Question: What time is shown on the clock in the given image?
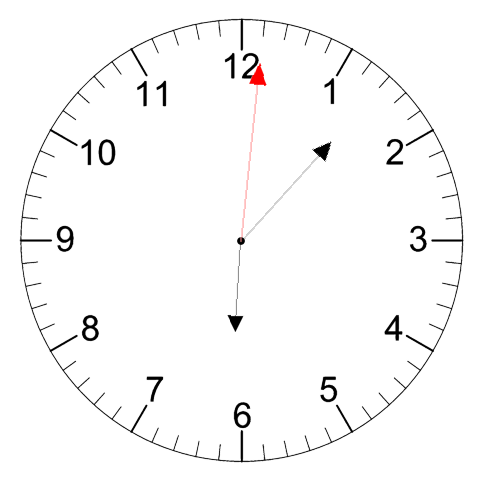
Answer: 06:07:01